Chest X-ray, AP view. Patient: 66 years old, sex M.
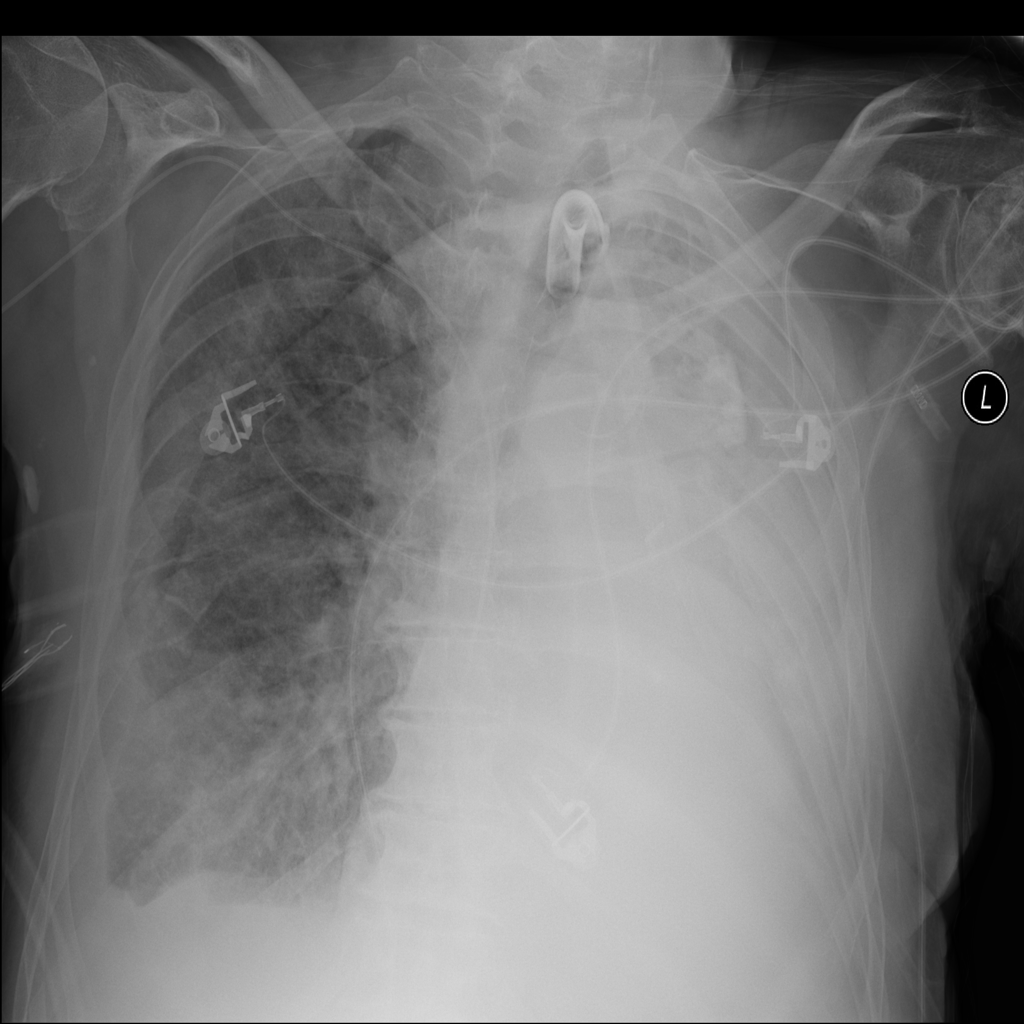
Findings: No Finding